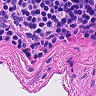
Metastatic tissue present: no